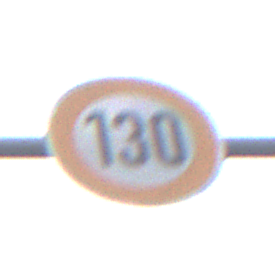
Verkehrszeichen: Geschwindigkeit130
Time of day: MorningAfternoon
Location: Outdoor (Suburban)
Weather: Overcast
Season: NotSpecified
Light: Natural